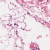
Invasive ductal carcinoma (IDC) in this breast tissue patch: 0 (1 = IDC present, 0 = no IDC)